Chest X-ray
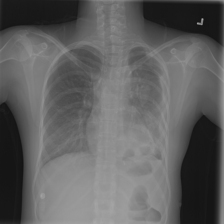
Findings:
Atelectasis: negative
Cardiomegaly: negative
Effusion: negative
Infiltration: negative
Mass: positive
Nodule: negative
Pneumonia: negative
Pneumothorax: negative
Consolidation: negative
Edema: negative
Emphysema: negative
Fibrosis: negative
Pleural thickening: positive
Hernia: negative